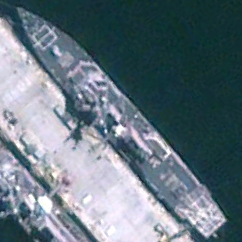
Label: destroyer